Interaction volume radius: 5 \u00c5
Interaction volume height: 25 \u00c5
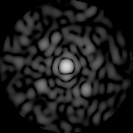
Disorder parameter: 0.81